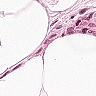
Metastatic tissue present: yes